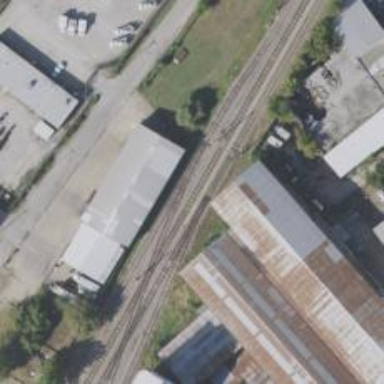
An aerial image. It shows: Light rail service yard with electrified contact lines.